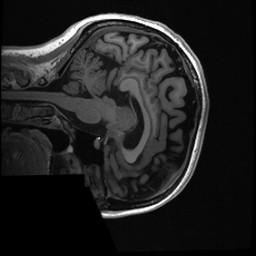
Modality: T1w
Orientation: sagittal
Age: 30
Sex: female